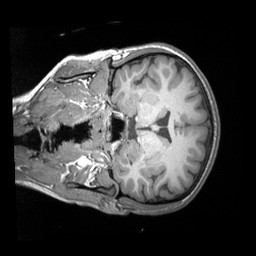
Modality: T1w
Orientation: coronal
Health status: healthy